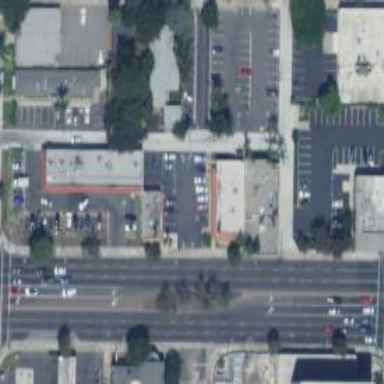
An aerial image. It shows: Alley classified as service road.